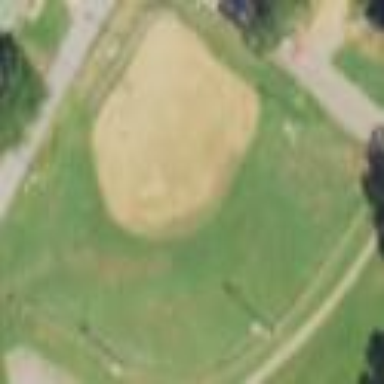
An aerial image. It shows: Baseball pitch for leisure land activities.